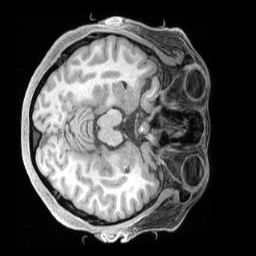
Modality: T1w
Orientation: axial
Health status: healthy
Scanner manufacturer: siemens
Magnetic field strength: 3 T
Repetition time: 2.4 s
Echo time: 0.00201 s